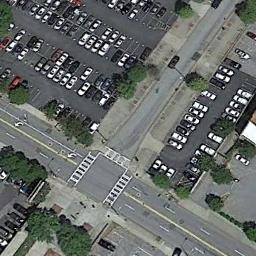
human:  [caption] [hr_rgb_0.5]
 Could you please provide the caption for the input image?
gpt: The two parking lots have some cars arranged neatly in lines .

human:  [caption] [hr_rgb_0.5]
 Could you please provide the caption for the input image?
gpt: Eighty percent of the parking spaces in the parking lot are occupied .

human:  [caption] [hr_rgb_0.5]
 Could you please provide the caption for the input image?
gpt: The parking lot is full of cars next to the road .

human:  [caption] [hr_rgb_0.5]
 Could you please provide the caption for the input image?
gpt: There are many cars on the parking lots beside some green trees .

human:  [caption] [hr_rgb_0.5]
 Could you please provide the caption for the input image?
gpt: There are a lot of cars in the parking lot .